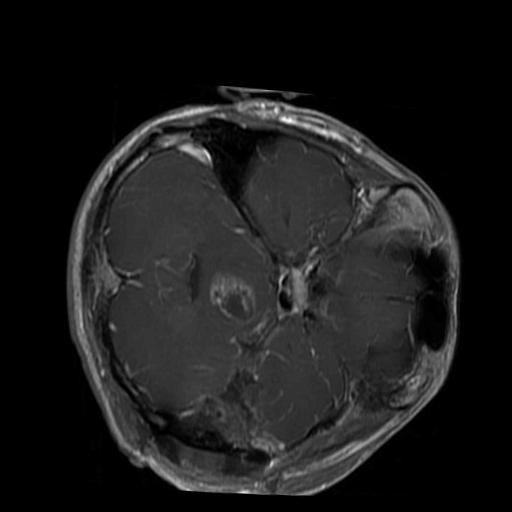
Label: brain_glioma